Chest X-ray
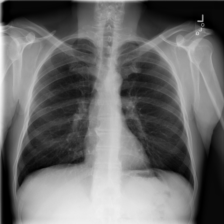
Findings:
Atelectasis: negative
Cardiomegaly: negative
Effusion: negative
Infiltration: negative
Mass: negative
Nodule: negative
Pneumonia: negative
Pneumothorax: negative
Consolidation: negative
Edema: negative
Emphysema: negative
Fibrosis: negative
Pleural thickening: negative
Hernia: negative